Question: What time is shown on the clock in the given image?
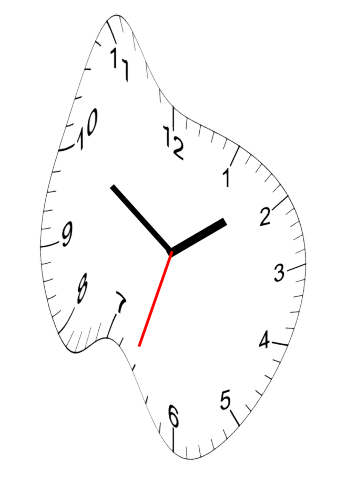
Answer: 01:50:33